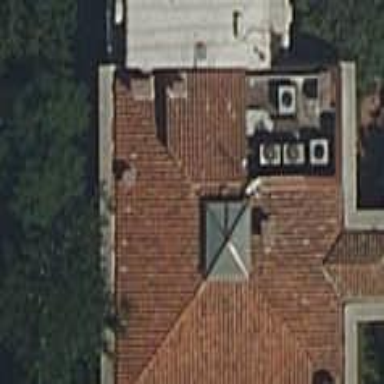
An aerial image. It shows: Restaurant in building.